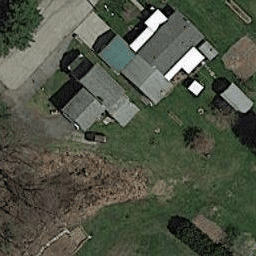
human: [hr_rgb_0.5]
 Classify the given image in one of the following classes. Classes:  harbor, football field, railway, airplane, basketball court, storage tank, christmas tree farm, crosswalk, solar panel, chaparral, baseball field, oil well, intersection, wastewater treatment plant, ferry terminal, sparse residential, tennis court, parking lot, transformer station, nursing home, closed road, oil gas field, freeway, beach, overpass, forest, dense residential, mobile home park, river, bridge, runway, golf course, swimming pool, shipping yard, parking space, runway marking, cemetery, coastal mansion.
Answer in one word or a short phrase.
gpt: sparse residential